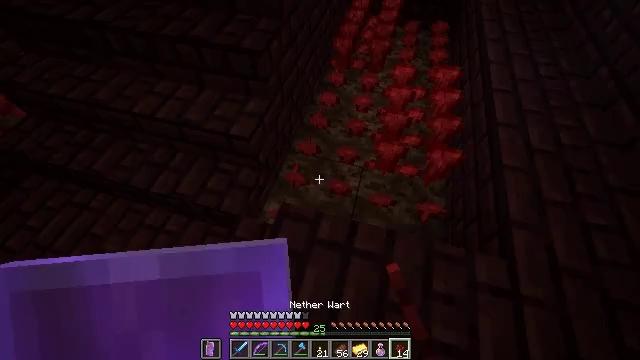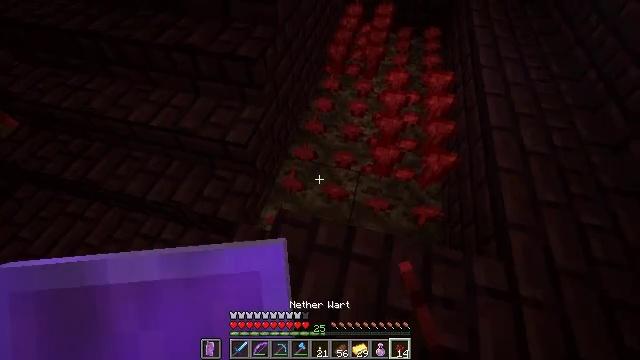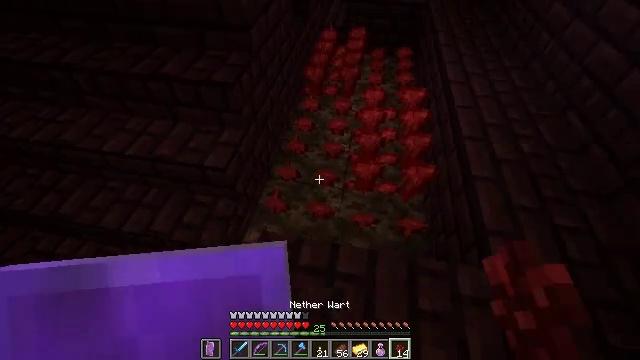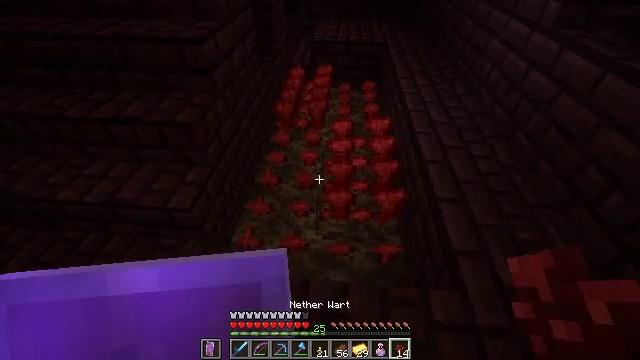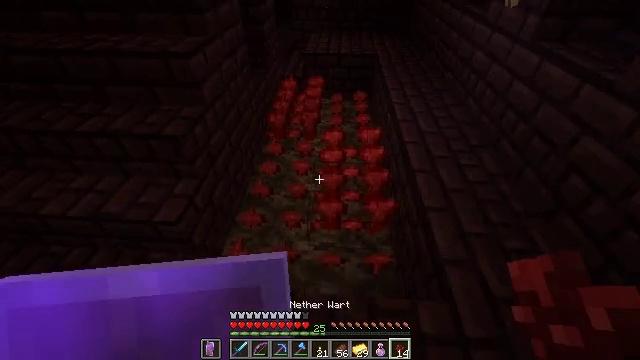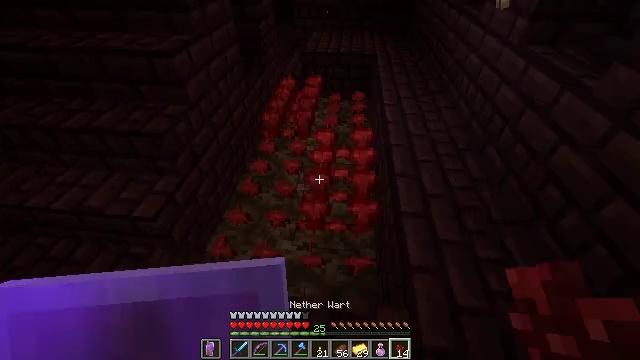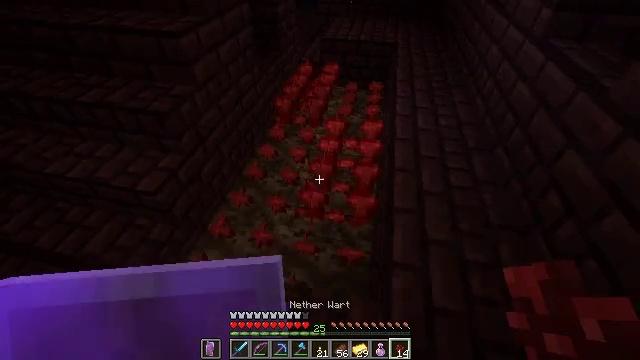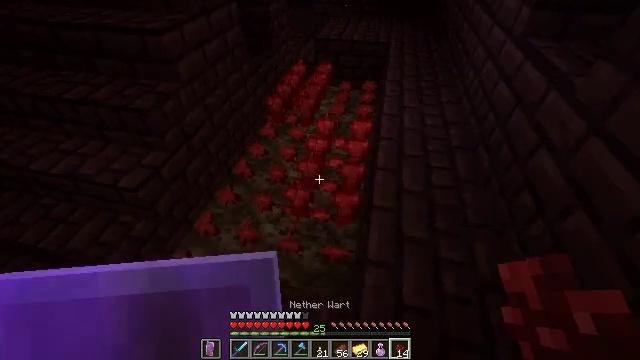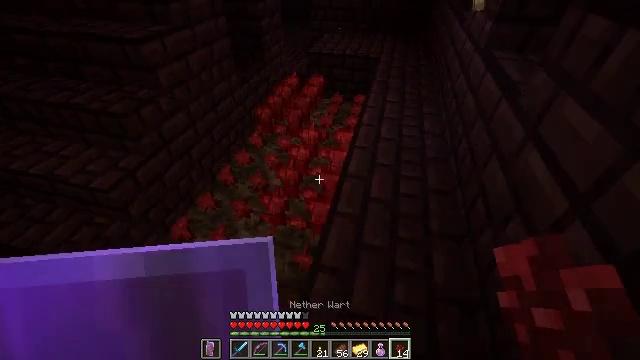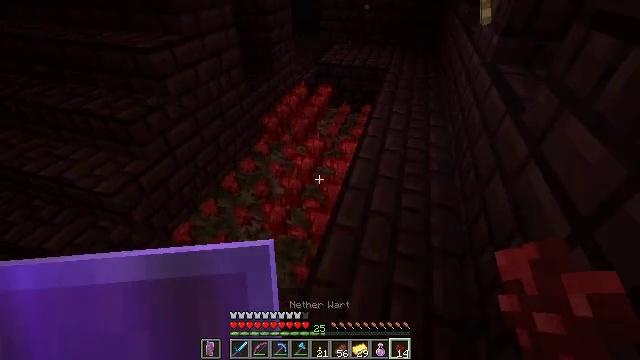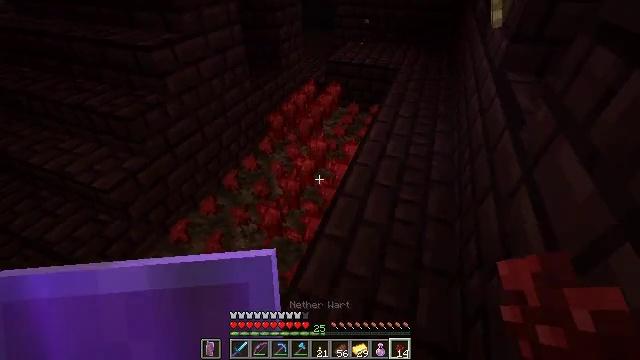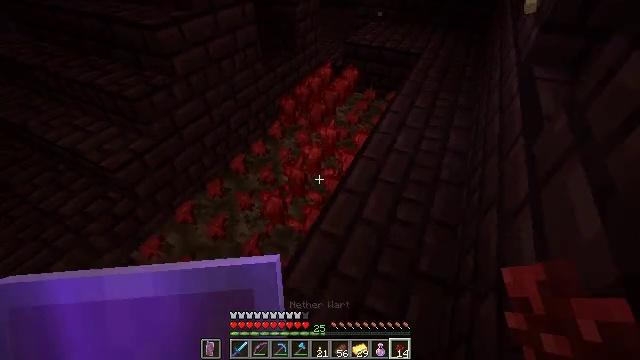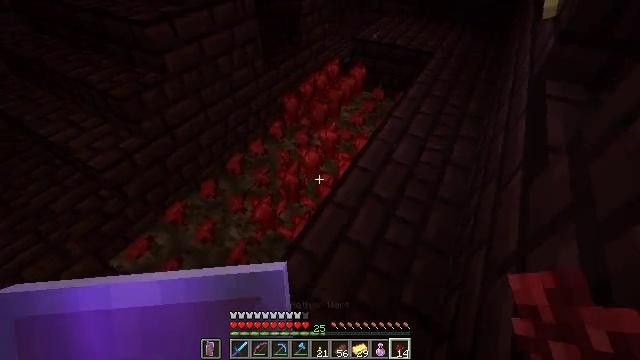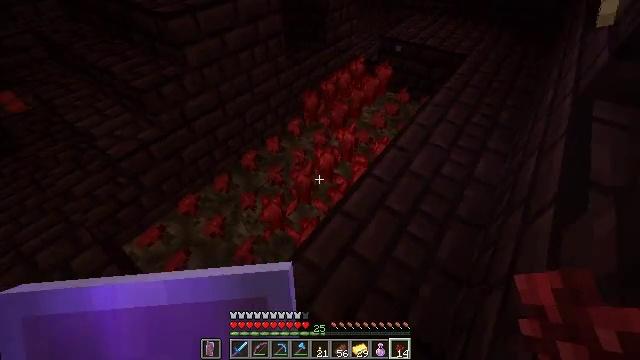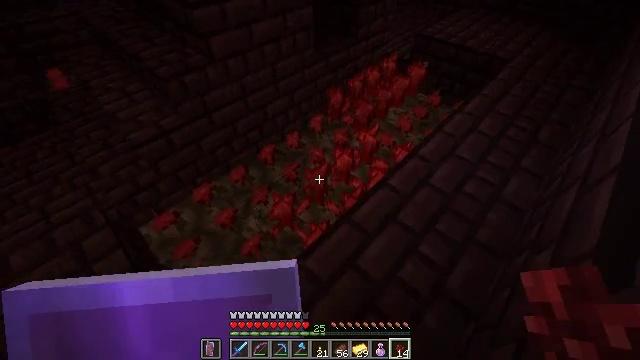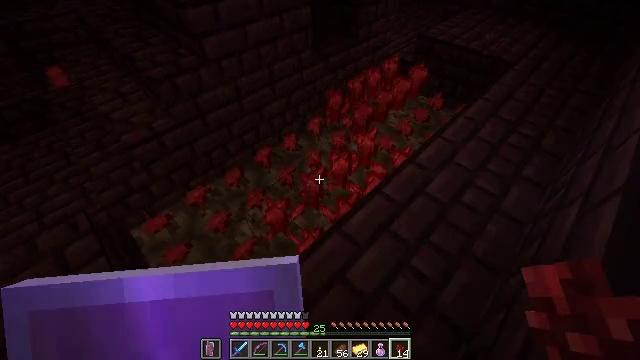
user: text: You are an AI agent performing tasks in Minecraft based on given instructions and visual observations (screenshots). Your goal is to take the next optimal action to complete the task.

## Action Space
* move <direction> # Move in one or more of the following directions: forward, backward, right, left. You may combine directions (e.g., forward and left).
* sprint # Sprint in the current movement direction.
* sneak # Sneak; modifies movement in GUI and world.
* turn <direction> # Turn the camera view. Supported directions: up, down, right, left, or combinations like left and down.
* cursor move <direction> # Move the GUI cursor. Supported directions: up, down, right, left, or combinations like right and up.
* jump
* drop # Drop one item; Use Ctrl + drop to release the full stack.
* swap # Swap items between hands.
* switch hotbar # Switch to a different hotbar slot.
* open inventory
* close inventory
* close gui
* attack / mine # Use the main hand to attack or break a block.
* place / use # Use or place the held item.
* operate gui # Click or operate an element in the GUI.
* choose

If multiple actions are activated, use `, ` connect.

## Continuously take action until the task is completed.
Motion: motion action
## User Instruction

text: Break fully grown nether wart.
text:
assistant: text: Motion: turn right and up
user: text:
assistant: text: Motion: move right, turn right and up
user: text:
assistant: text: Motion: move right, turn right and up
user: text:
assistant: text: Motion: move right, turn right and up
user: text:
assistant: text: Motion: move right, turn left
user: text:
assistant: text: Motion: move right, turn left and down
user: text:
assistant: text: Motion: move right
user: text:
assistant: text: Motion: move right, turn left and up
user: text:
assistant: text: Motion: move forward and move right, turn left and up
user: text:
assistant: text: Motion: move forward and move right, turn left
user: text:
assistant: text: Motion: move forward and move right, turn left and down
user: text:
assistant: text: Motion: move forward and move right, turn left and down
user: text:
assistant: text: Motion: move forward and move right, turn left and down
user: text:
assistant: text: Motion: move right, turn left and down
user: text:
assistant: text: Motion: move right, turn left
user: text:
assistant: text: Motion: move right, turn left
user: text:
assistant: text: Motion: move right, turn left
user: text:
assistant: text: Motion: move forward and move right, turn left and up
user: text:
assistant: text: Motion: move forward and move right, turn left and up
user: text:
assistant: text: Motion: move forward and move right, turn up
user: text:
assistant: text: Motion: move forward and move right, turn up
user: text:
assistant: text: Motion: move right
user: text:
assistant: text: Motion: move right, turn left
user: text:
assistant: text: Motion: turn left and down
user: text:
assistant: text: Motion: turn left and down, switch to hotbar 3
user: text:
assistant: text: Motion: turn left and down, switch to hotbar 3
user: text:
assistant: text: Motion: turn left, switch to hotbar 3
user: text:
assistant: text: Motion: turn left
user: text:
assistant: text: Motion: turn left
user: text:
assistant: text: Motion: move forward, turn left